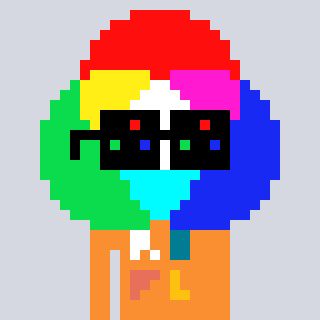
a pixel art character with square black sunglasses, a color circle-shaped head and a orange-colored body on a cool background